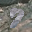
Label: 7